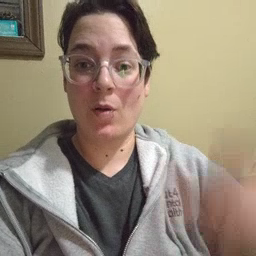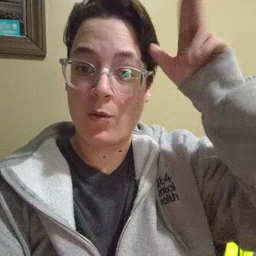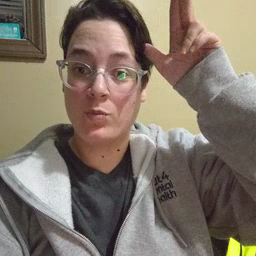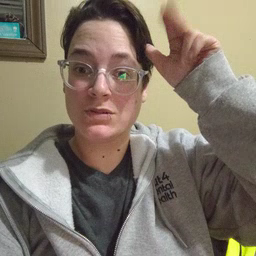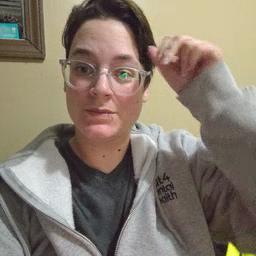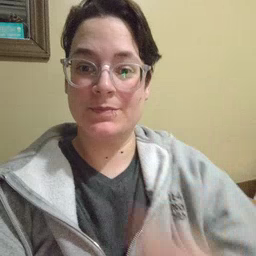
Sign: horse